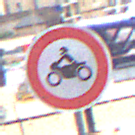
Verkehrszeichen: VerbotKraftraeder
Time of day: MorningAfternoon
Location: Outdoor (Urban)
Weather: Overcast
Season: NotSpecified
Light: Natural